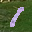
Label: 1